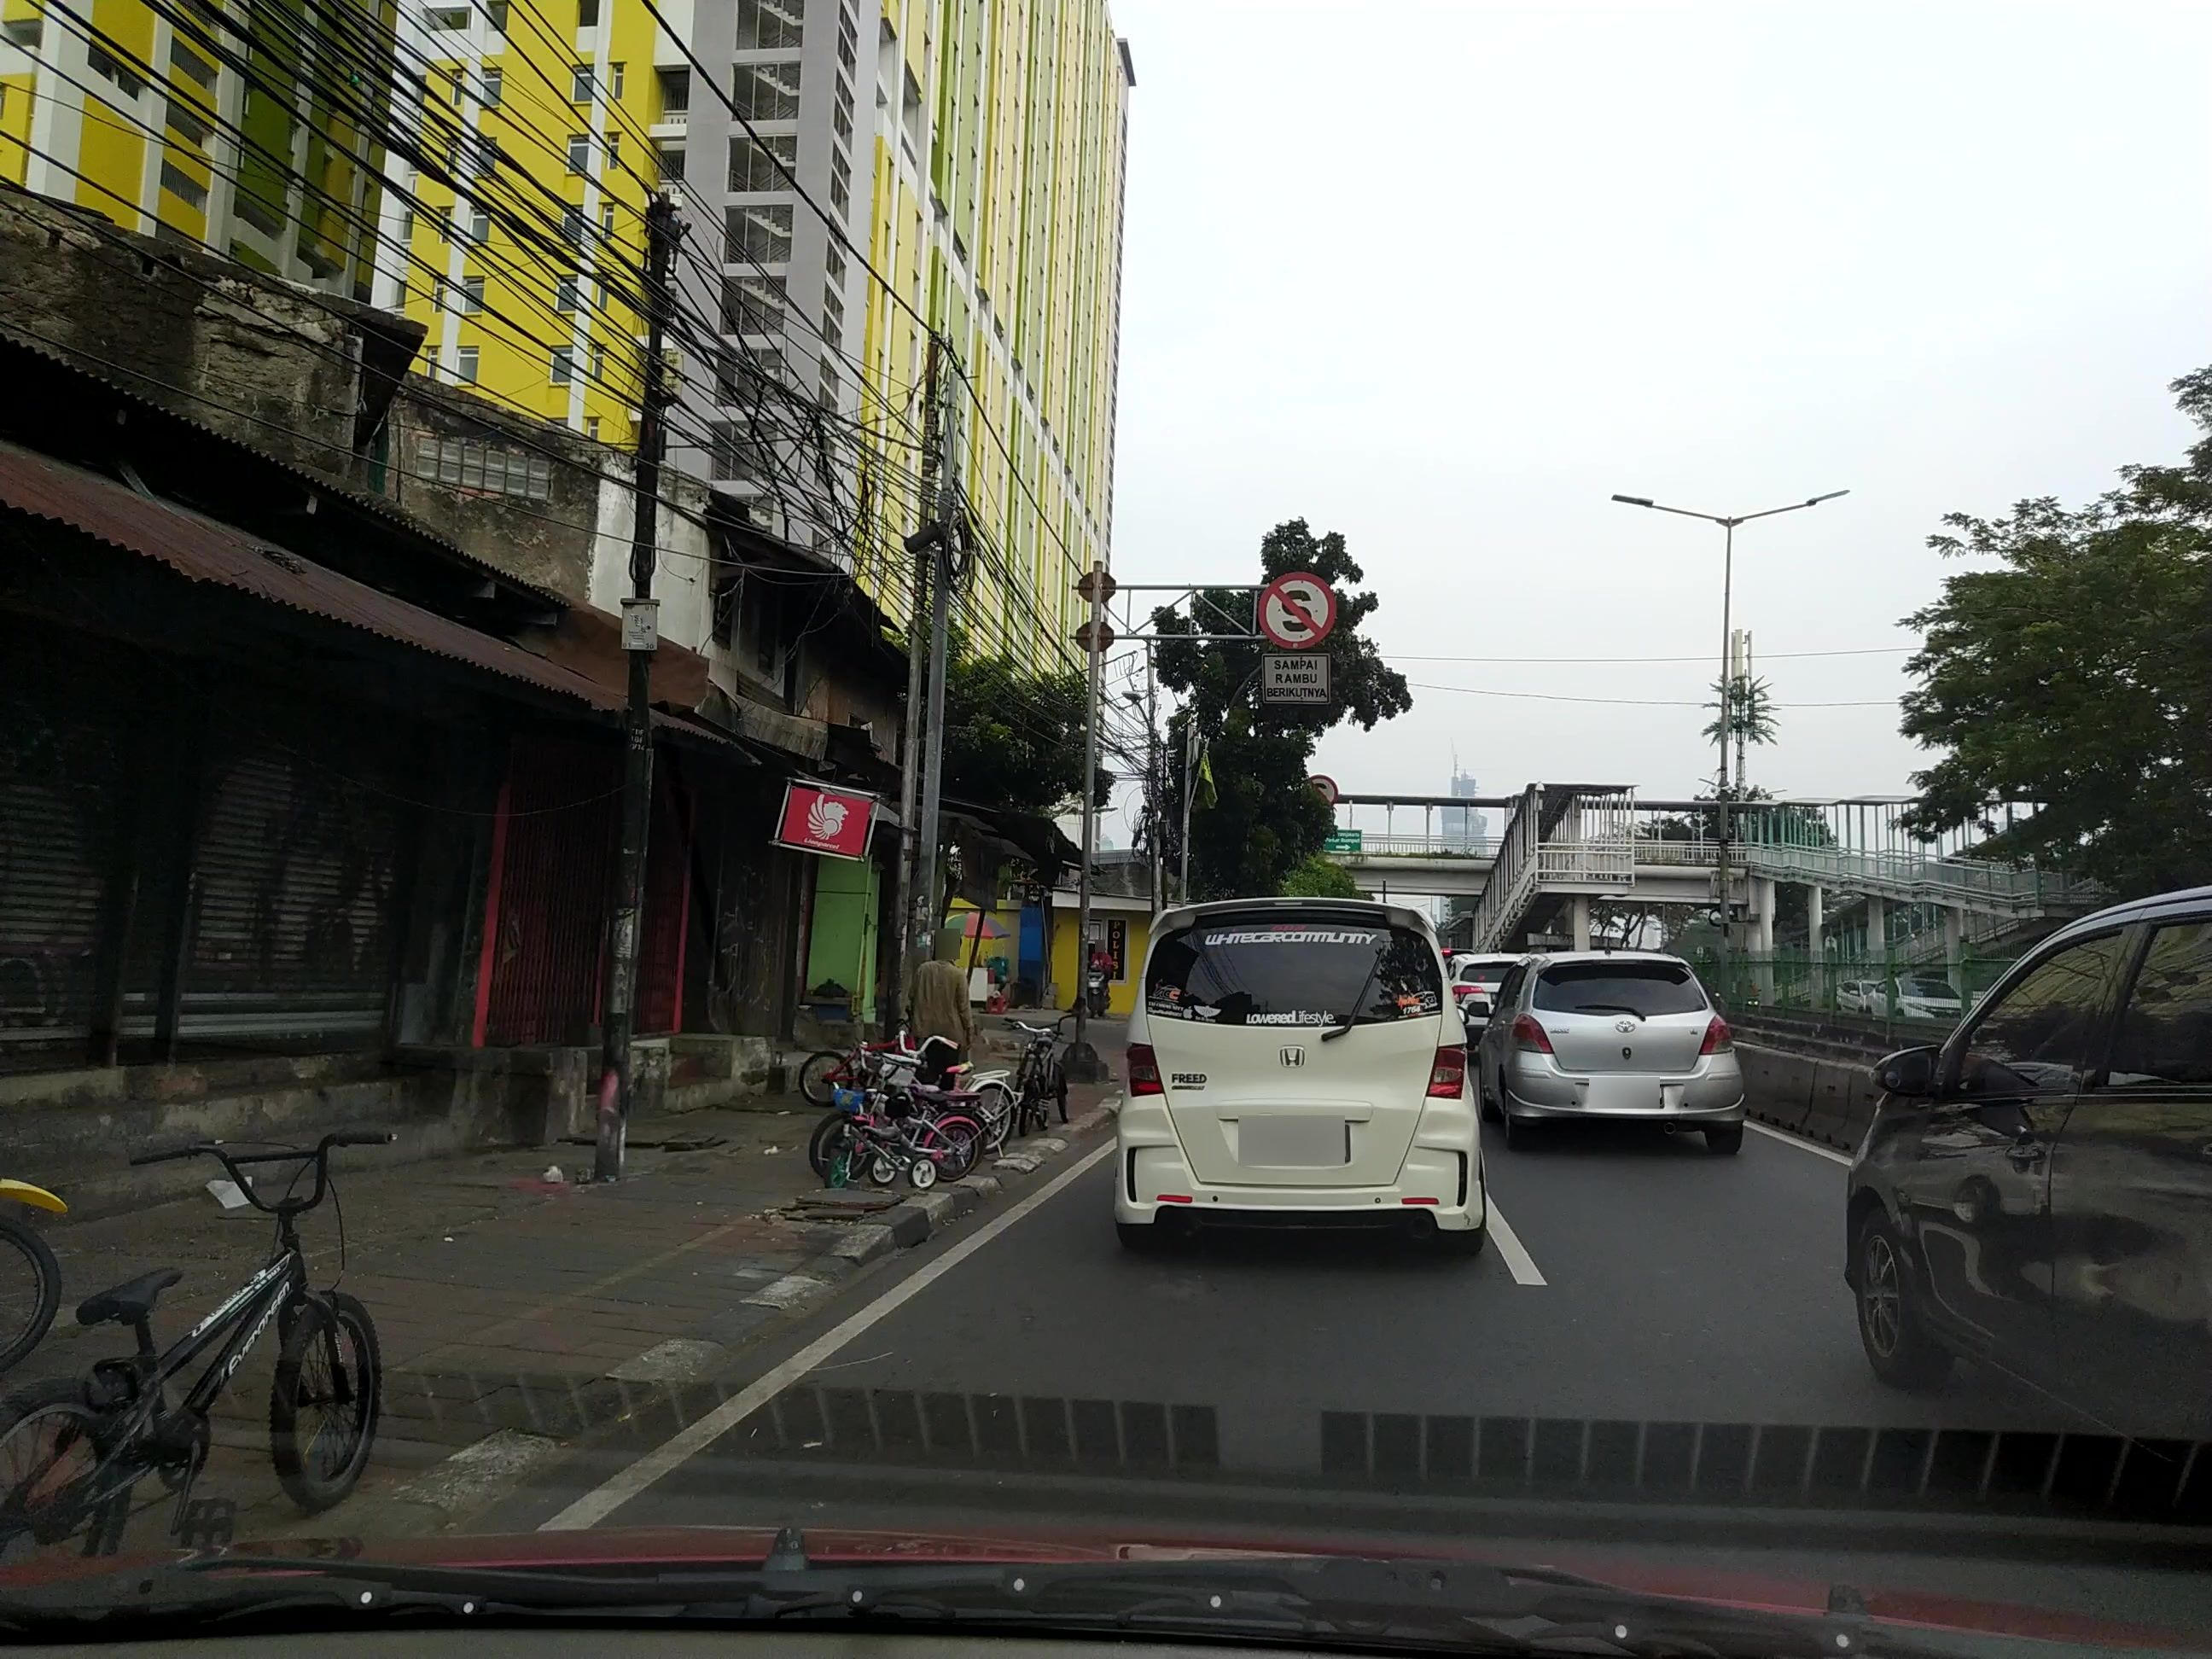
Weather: cloudy
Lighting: day
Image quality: good
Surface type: driving surface
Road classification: primary
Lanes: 2
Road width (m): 20
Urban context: urban centre
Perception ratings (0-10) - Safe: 3.79, Lively: 8.25, Beautiful: 1.99, Boring: 3.53, Depressing: 2.62, Wealthy: 3.91